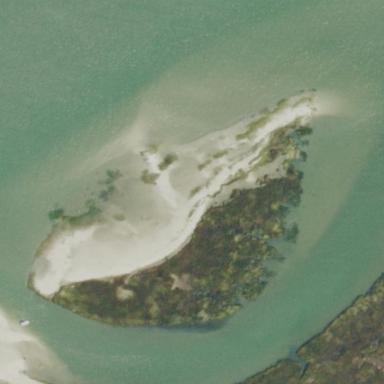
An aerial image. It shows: Island with natural coastline.